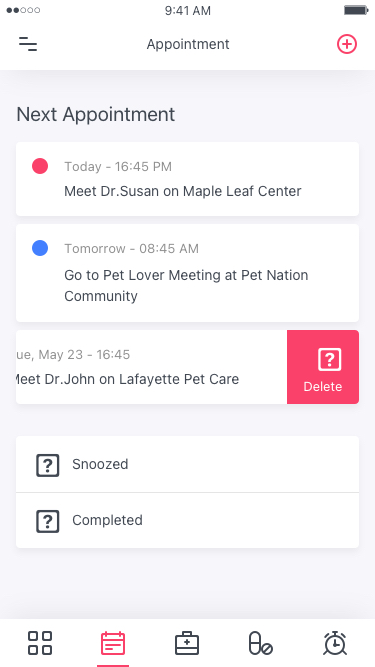
Text in this UI design:
Today - 16:45 PM
Meet Dr. Manhattan on Maple Center
Tomorrow - 08:45 AM
Go to Pet Lover Meeting at Pet Nation Community
Tue, May 23 - 16:45 PM
Meet Dr.John on Lafayette Pet Care
Sun, Jul 29 - 08:30 AM
Meet Dr.John on Lafayette Pet Care
Next Appointment
Snoozed
Completed
Others